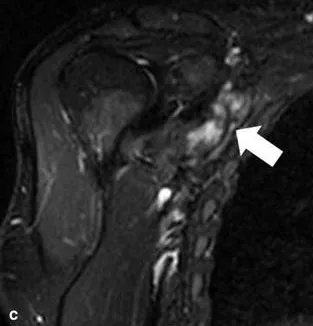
4 months.
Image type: radiology (mri)